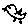
Label: bird